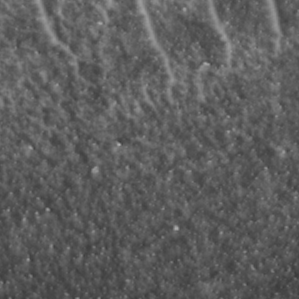
Label: non_frost